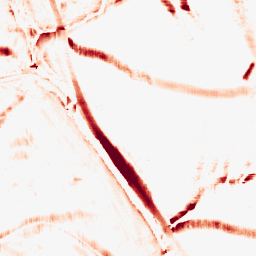
Category: morphological
Decomposition family: morphological_square
Decomposition parameters: operation: opening
size: 15
Upsampling method: sinc_hamming
Upsampling parameters: scale: 8
kernel_size: 16
Upsampling scale: 8